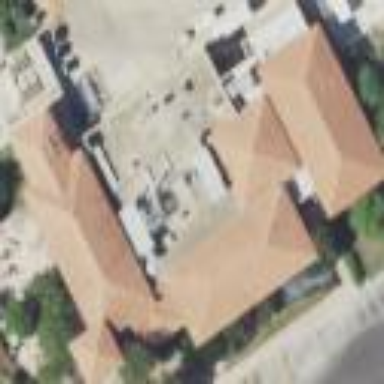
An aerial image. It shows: Fast food restaurant located in building.